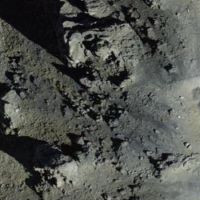
EUNIS habitat code: 48
Species observed at this site:
Gypaetus barbatus